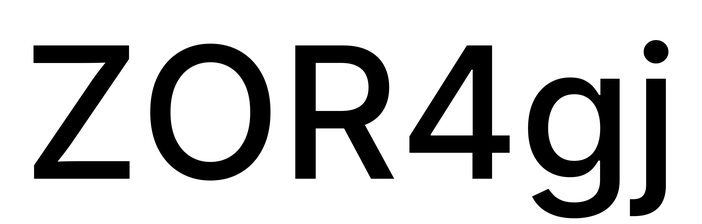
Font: Inter_Medium